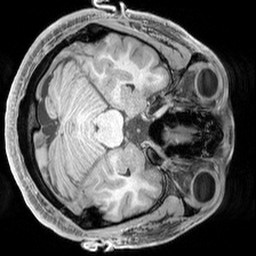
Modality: T1w
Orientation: axial
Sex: male
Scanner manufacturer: siemens
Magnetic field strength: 3 T
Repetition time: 2.3 s
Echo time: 0.00226 s